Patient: sex F, age 71
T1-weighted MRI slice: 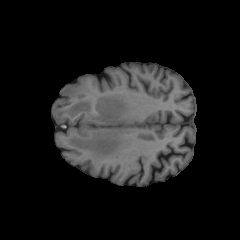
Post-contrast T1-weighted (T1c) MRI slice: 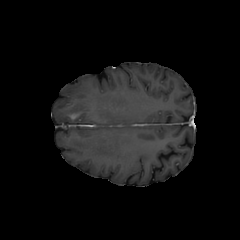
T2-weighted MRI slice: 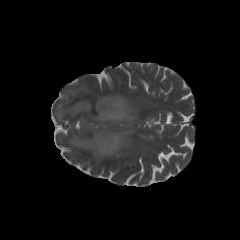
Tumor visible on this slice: yes
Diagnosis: Glioblastoma, IDH-wildtype
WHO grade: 4